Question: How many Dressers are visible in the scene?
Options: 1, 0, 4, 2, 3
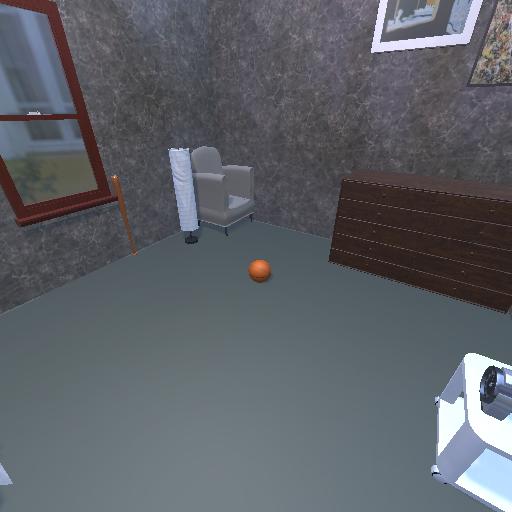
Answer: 1